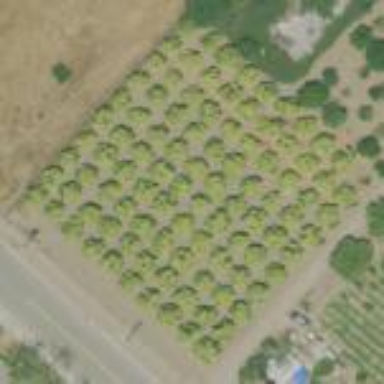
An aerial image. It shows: Orchard of deciduous broadleaved persimmon trees.